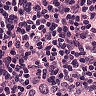
Metastatic tissue present: yes